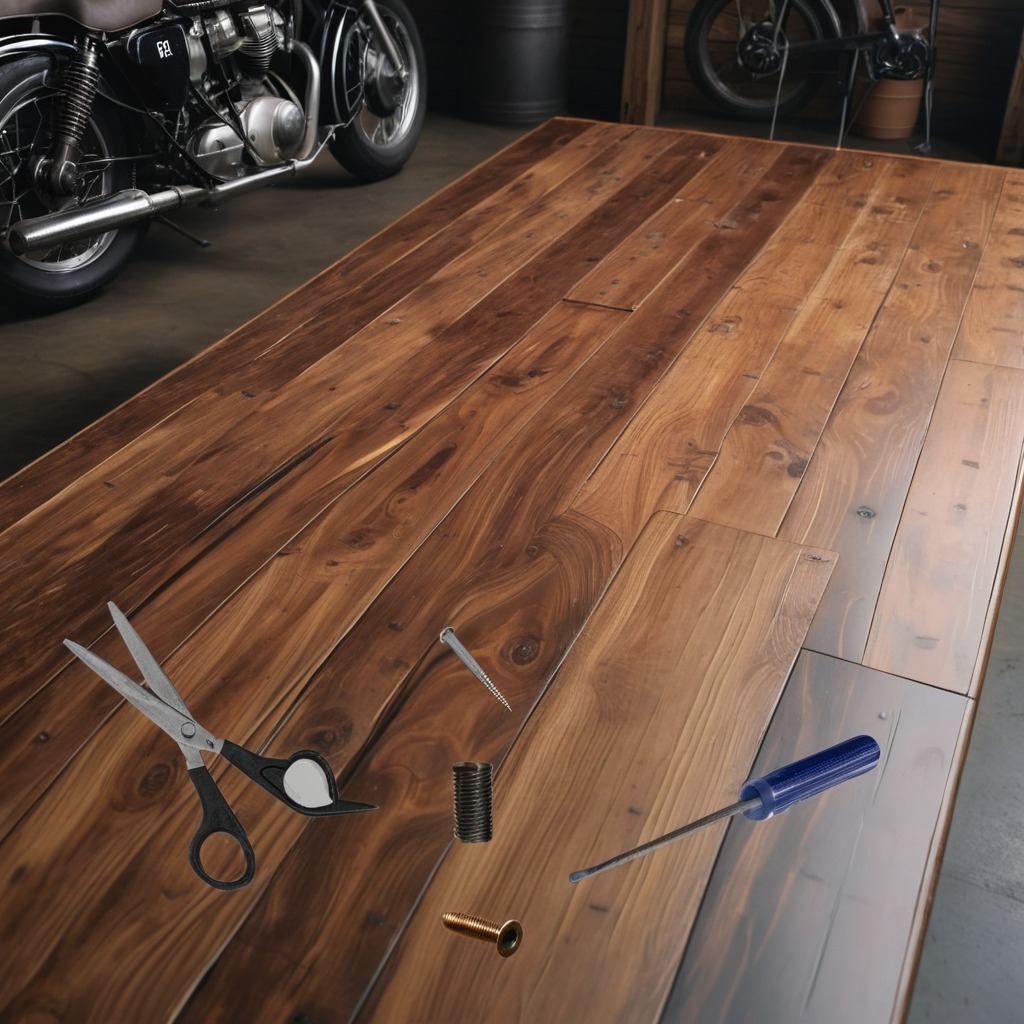
A metal machine screw, an iron nail, a coiled metal spring, a screwdriver, and a pair of scissors are lying on the wooden table in the vintage motorcycle garage.